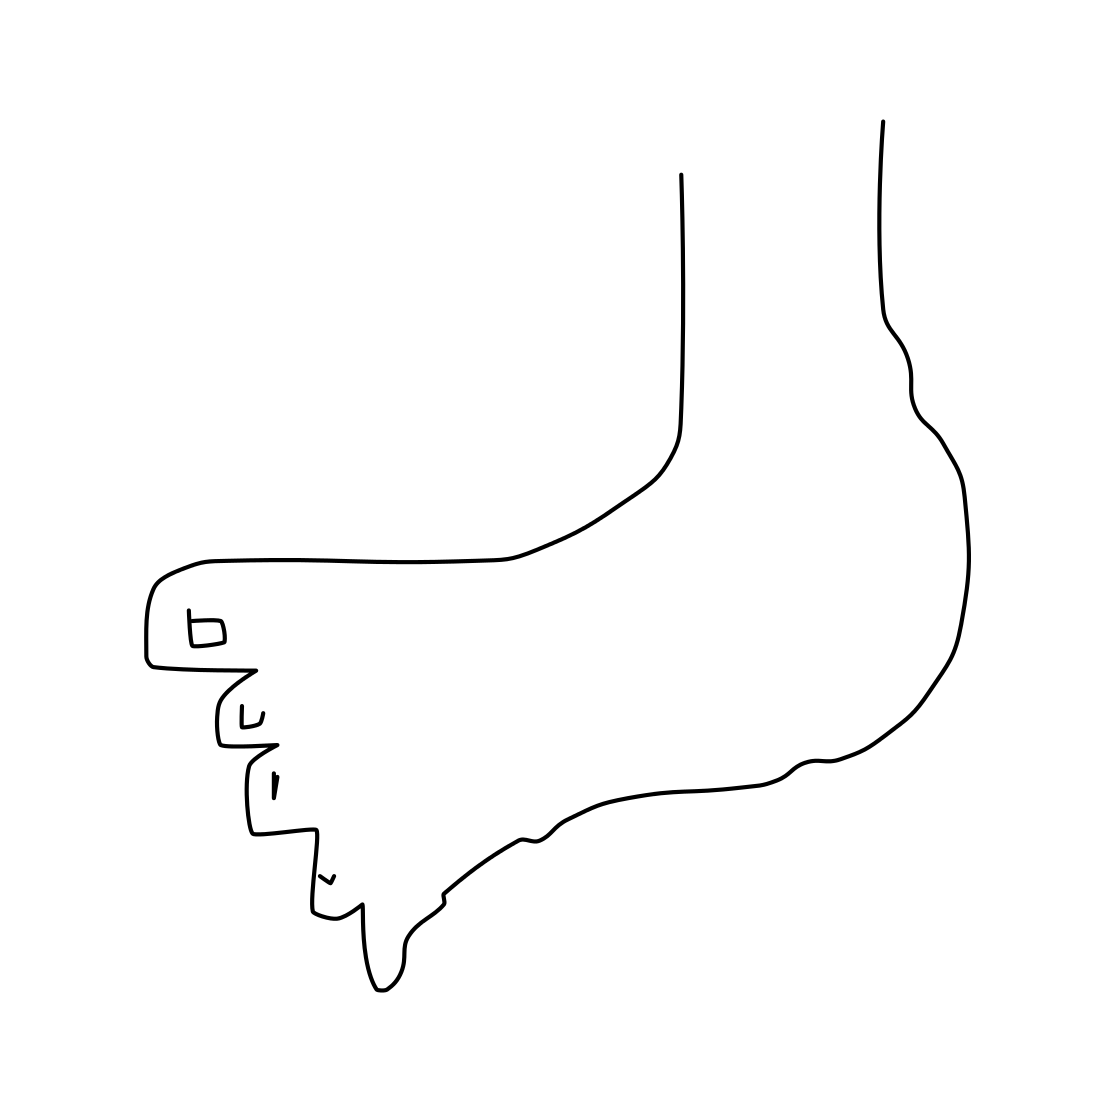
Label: foot